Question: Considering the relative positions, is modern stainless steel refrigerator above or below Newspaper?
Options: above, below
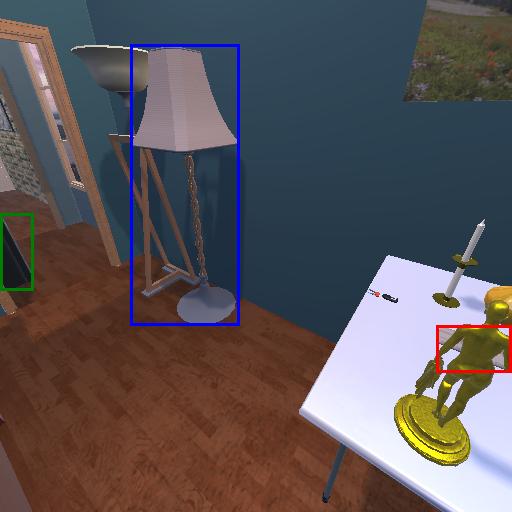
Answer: above